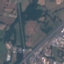
Land use / land cover: Highway